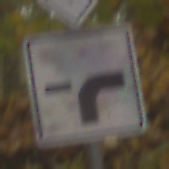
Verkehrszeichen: VerlaufVorfahrtsstrasse9
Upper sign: Vorfahrtsstrasse
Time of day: MorningAfternoon
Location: Outdoor (Nature)
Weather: Overcast
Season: Autumn
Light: Natural